Question: I need to to get in Jquery the id of the following input :

**The input is always in the second "td" and in the last "tr"
My try :
'''
var LastDate = $("#content_tr").find('tr:last');
'''
Afterward i don't know the correct syntax
thanks a lot for your help
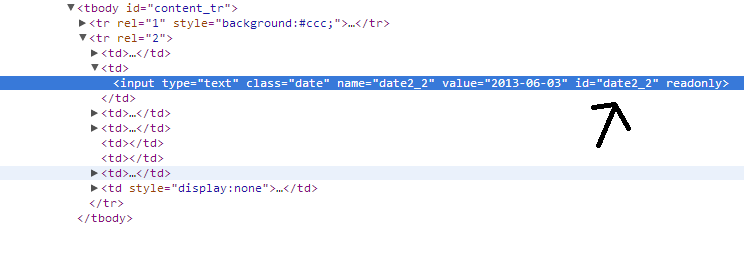
Answer: Try:
'''
var LastDate = $("#content_tr tr:last td:eq(1) input").attr('id');
'''